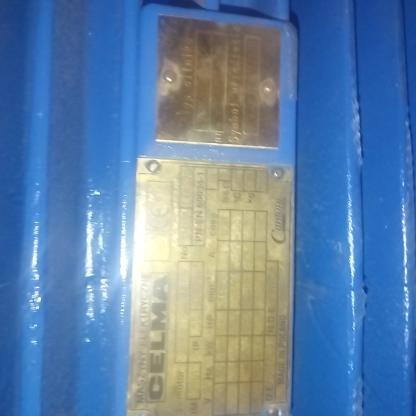
Klasa: tabliczka-znamionowa